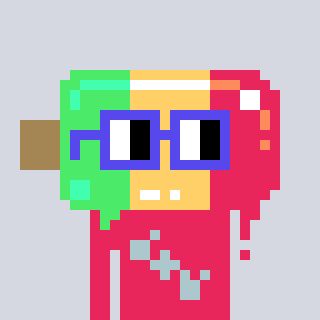
a pixel art character with square blue glasses, a icepop-shaped head and a redpinkish-colored body on a cool background